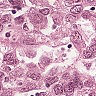
Metastatic tissue present: yes